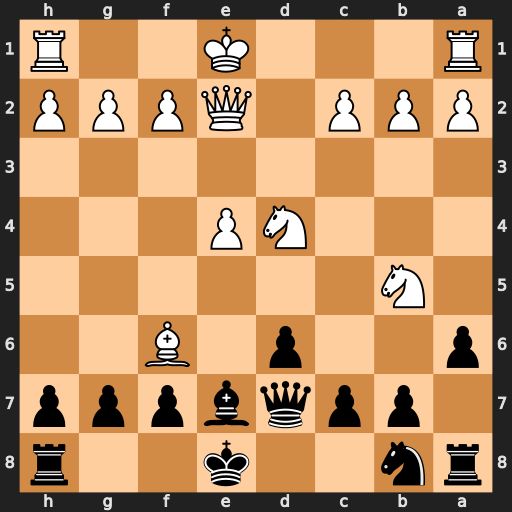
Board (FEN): rn2k2r/1ppqbppp/p2p1B2/1N6/3NP3/8/PPP1QPPP/R3K2R
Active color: b
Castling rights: KQkq
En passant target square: -
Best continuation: Bxf6 Nxc7+ Qxc7